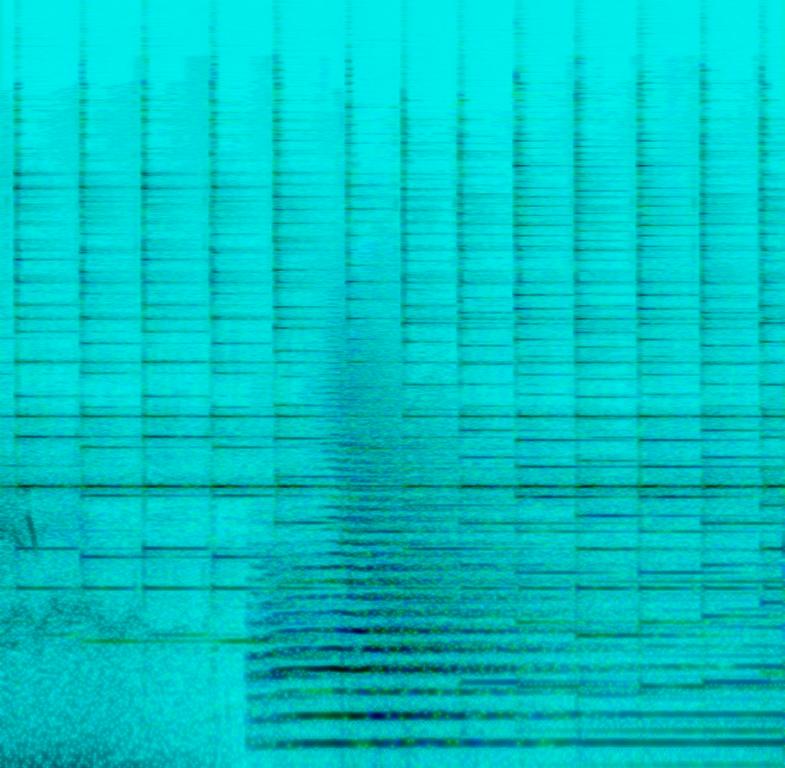
The song is an instrumental. The song is medium tempo with a loud horn playing sonorously, ambient wind noise, thunder rolling, birds chirping and a harpsichord playing rhythmically . The song is scary and eerie. The song is an instrumental soundtrack for a spooky film.